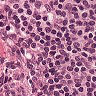
Metastatic tissue present: no